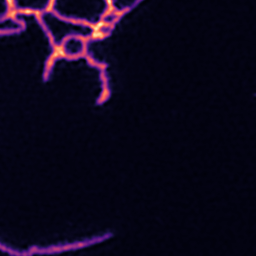
Label: Super-resolution ER image